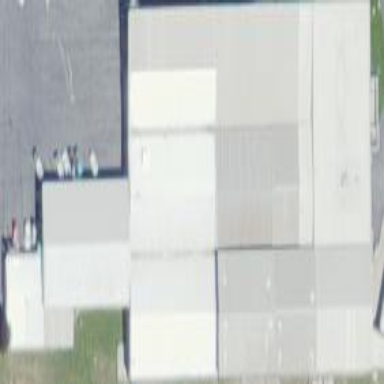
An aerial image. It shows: Industrial building used as distributor.